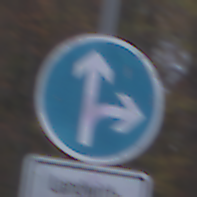
Verkehrszeichen: VorgeschriebeneFahrtrichtungGeradeausOderRechts
Zusatzzeichen unten: BesondereFahrzeugeUndTransportgueter6
Umgebung: Outdoor, Nature
Tageszeit: SunriseSunset
Wetter: PartlyCloudy
Licht: Natural
Jahreszeit: Autumn
Kontrast: LowContrast